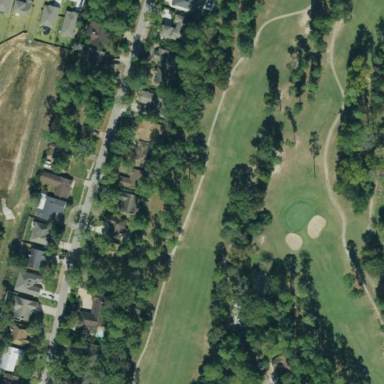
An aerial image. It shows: Rough area on grassy golf course.